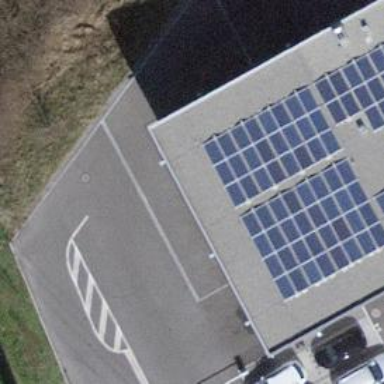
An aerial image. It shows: Solar power generator.